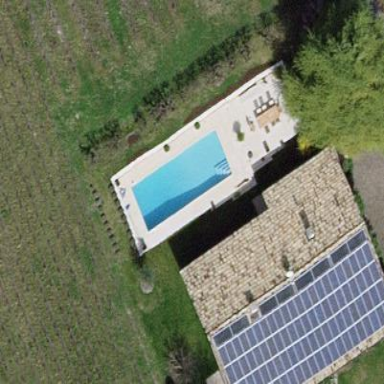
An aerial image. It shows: Swimming pool located in leisure land.